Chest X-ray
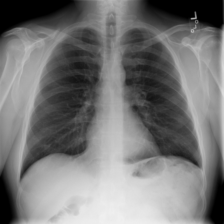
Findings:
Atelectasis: negative
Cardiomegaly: negative
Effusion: negative
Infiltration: negative
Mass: negative
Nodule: negative
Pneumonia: negative
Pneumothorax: negative
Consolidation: negative
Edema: negative
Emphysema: negative
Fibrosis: negative
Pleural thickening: negative
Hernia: negative